Question: I have two redirect conditions which work independently fine but I want to avoid the case where both conditions are satisfied (which results in two redirect steps instead of one)
I must confess I am not good with Apache regex so I got them off the net. Any idea how to combine the two (A or B kinda logic with regex)?
Here is the code:
'''
RewriteEngine On
# redirect from http to https
RewriteCond %{HTTPS} off
RewriteRule (.*) https://%{HTTP_HOST}%{REQUEST_URI}
# redirect from non-www to www https
RewriteCond %{HTTP_HOST} !^www\. [NC]
RewriteRule ^(.*)$ https://www.%{HTTP_HOST}%{REQUEST_URI} [R=301,L]
'''
Output of the multiple redirect result when both conditions are satisfied is shown below:

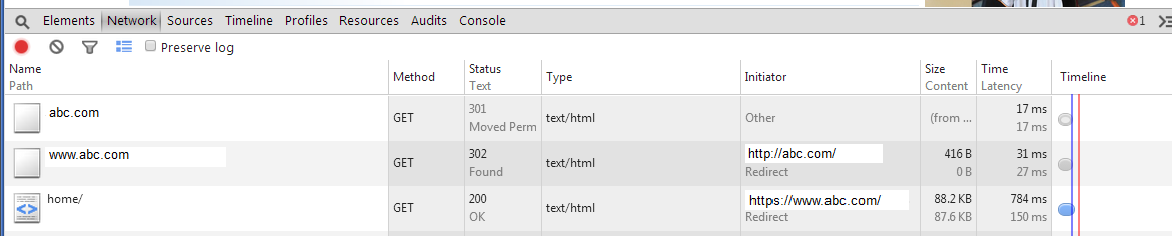
Answer: You can combine both rules into one using 'OR' condition clause:
'''
RewriteEngine On
RewriteCond %{HTTPS} off [OR]
RewriteCond %{HTTP_HOST} !^www\. [NC]
RewriteRule ^ https://www.domain.com%{REQUEST_URI} [R=301,L,NE]
'''
Just replace 'www.domain.com' with your actual domain name. Also it is better to test this in a new browser to avoid 301 caching issues.